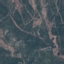
Land use / land cover: HerbaceousVegetation